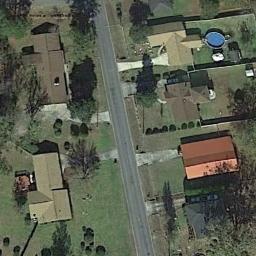
Label: residential